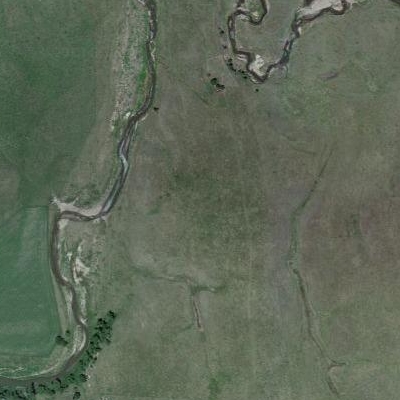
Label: Grass